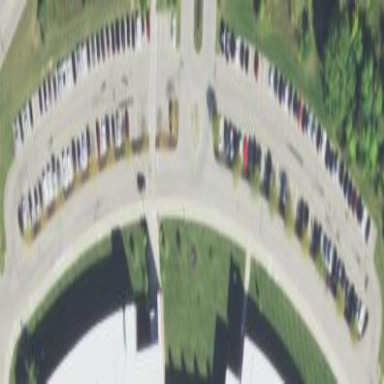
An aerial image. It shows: Parking area.